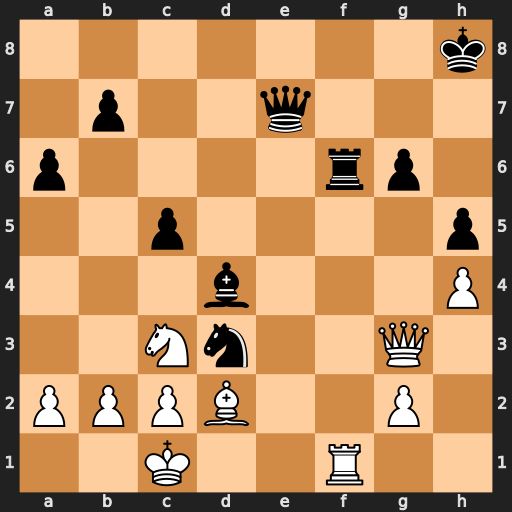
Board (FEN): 7k/1p2q3/p4rp1/2p4p/3b3P/2Nn2Q1/PPPB2P1/2K2R2
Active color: w
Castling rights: -
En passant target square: -
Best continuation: Qxd3 Rxf1+ Qxf1